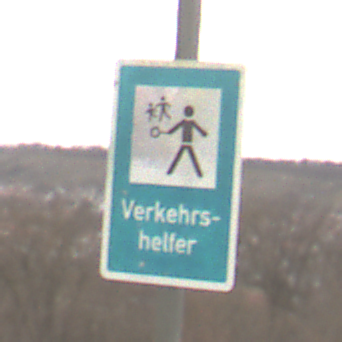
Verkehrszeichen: Verkehrshelfer
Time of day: Midday
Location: Outdoor (Nature)
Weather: Overcast
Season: NotSpecified
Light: Natural